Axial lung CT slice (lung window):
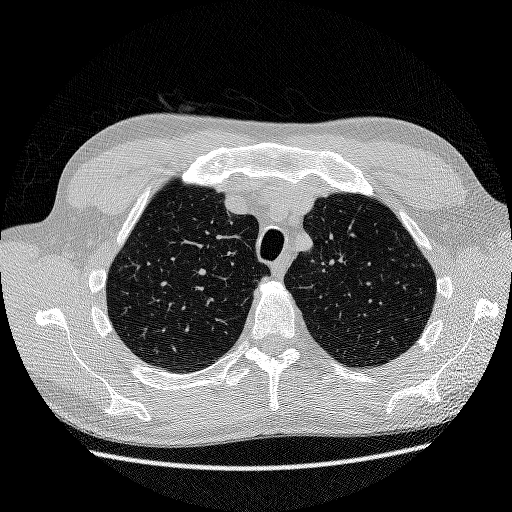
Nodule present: no